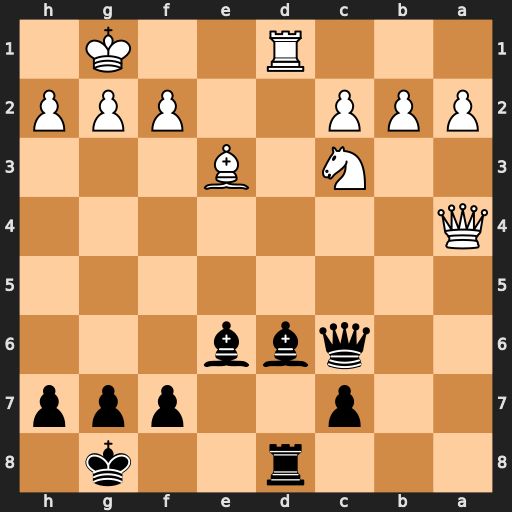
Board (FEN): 3r2k1/2p2ppp/2qbb3/8/Q7/2N1B3/PPP2PPP/3R2K1
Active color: b
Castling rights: -
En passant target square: -
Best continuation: Qxa4 Nxa4 Bxh2+ Kxh2 Rxd1